Brain MRI, t2w sequence, axial 2D slice.
Patient: age 34, sex F, weight 90 kg, height 1.9 m
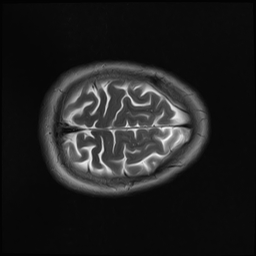